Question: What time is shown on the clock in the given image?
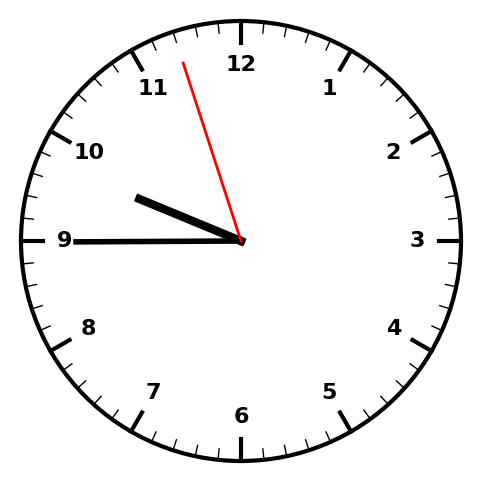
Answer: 09:44:57